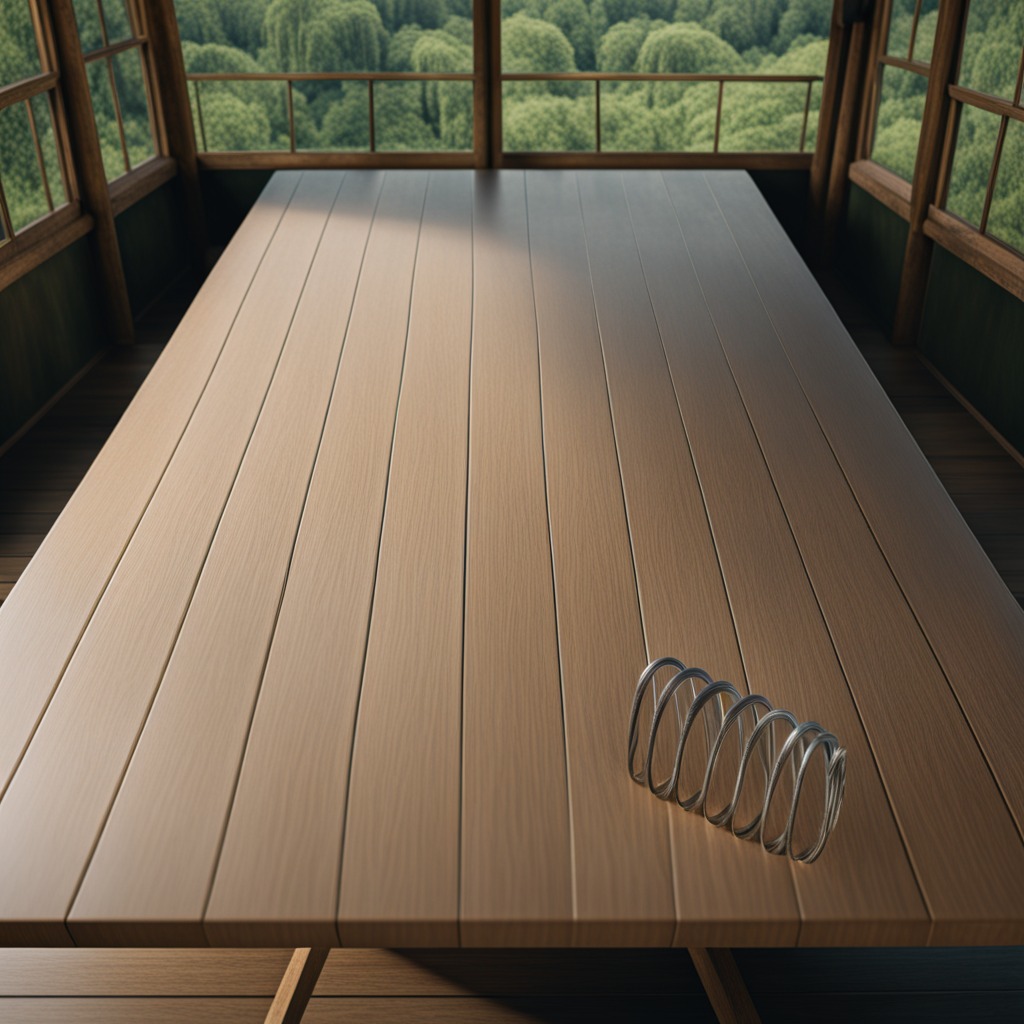
A coiled metal spring is lying on a wooden table inside a jungle field workshop tent.